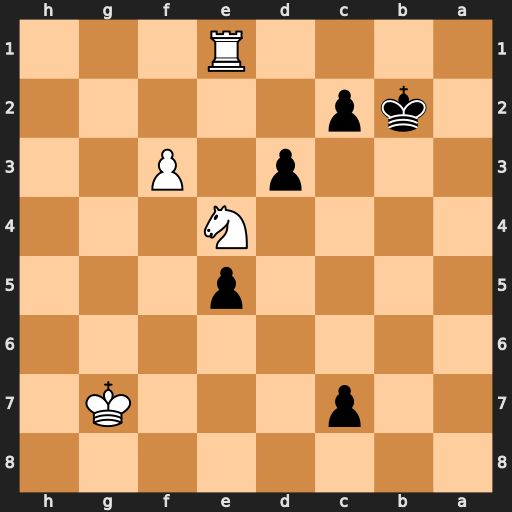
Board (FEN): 8/2p3K1/8/4p3/4N3/3p1P2/1kp5/4R3
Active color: b
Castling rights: -
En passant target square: -
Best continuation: c5 Rg1 c4 Kf6 c3